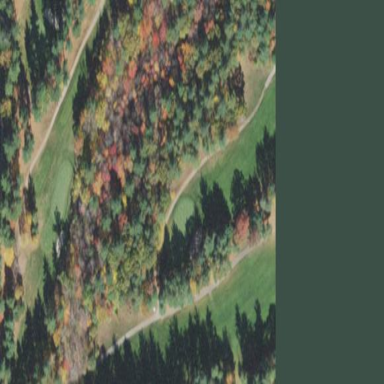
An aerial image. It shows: Scenic golf fairway.